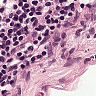
Metastatic tissue present: no